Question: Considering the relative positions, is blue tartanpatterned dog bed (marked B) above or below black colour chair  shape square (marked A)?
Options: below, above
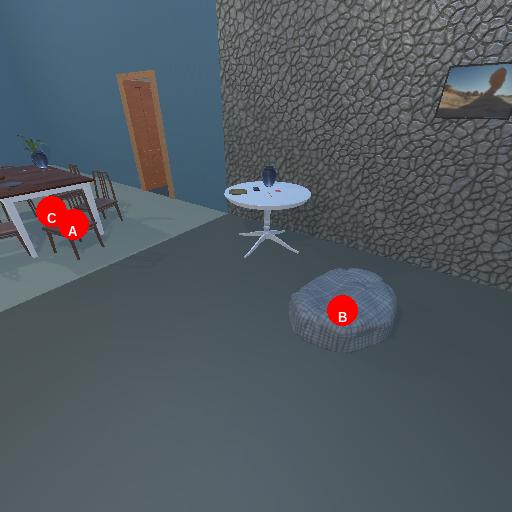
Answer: below